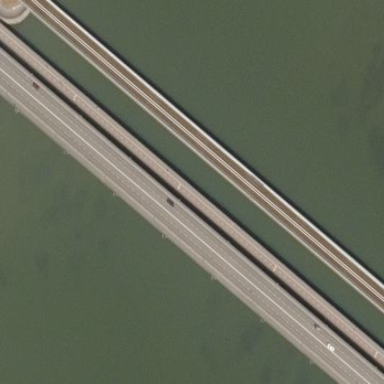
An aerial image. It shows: Bridge with beam structure.